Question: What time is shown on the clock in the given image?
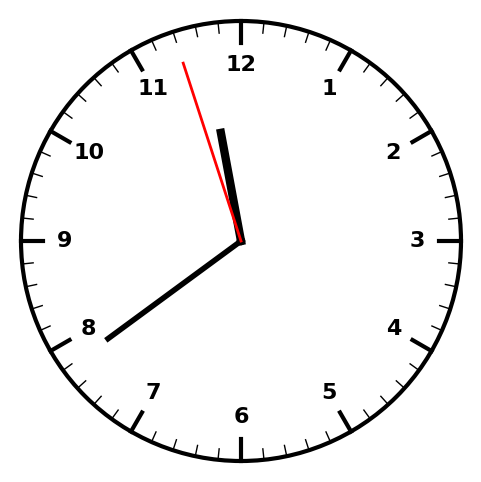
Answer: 11:38:57